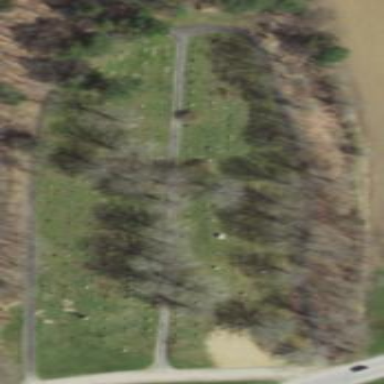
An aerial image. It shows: Graveyard.